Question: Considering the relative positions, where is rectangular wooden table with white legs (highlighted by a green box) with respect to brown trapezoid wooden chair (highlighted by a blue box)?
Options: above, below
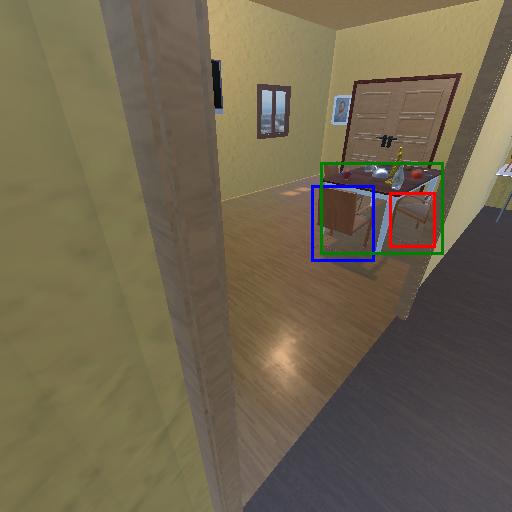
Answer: above